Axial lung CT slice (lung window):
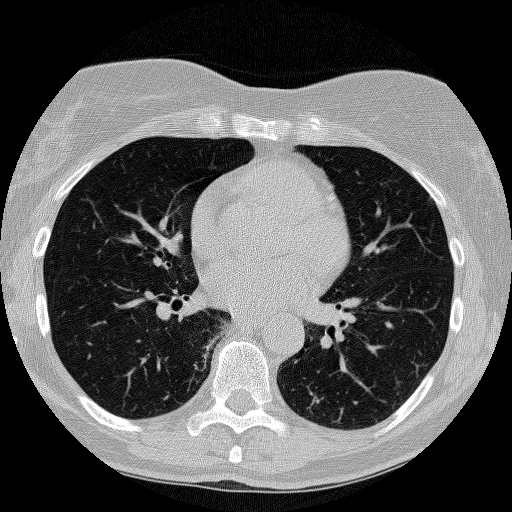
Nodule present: yes
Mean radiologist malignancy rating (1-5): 3.5